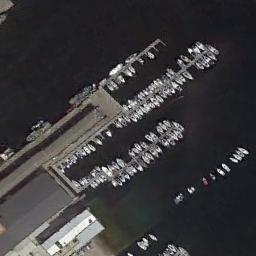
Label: harbor